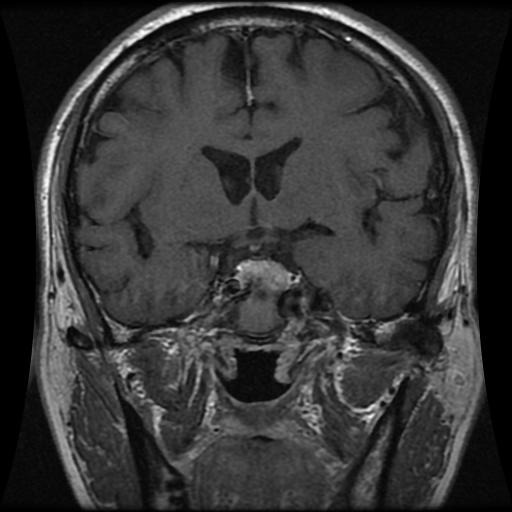
Label: pituitary